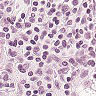
Metastatic tissue present: no